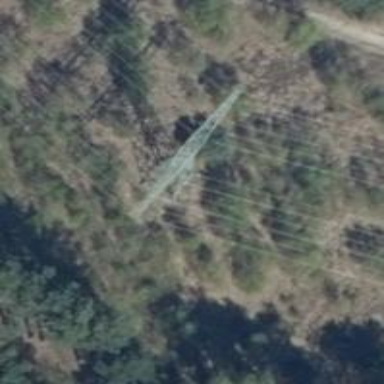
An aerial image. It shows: Power line is depicted.